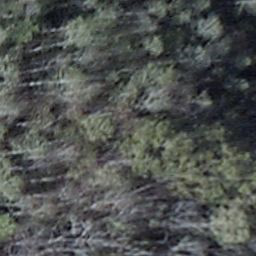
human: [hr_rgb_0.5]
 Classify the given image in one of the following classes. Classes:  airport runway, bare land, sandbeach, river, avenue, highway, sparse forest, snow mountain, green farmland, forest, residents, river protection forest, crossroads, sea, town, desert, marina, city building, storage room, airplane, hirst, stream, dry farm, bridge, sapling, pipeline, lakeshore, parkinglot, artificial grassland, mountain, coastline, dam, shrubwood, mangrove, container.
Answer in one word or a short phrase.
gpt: shrubwood